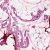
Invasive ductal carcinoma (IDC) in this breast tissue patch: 0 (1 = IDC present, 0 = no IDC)